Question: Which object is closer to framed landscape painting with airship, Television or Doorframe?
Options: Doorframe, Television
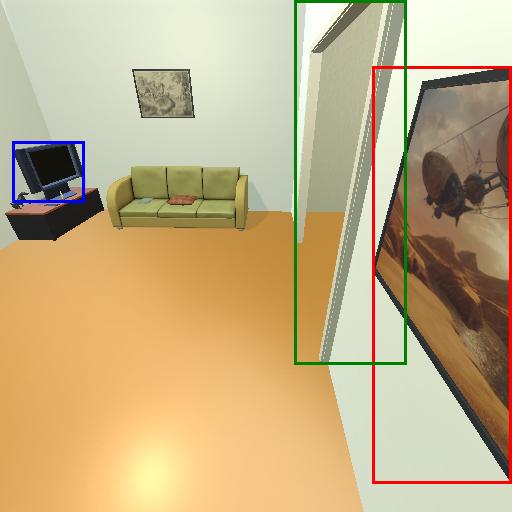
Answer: Doorframe